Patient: sex M, age 79
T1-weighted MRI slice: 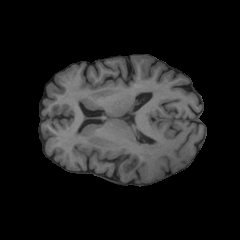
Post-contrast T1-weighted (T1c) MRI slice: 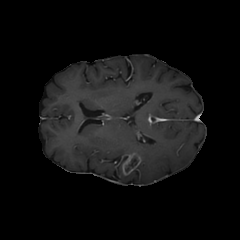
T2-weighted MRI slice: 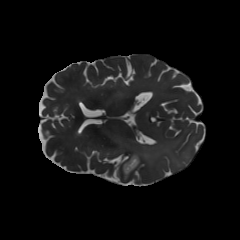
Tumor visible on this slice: yes
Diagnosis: Glioblastoma, IDH-wildtype
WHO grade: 4